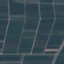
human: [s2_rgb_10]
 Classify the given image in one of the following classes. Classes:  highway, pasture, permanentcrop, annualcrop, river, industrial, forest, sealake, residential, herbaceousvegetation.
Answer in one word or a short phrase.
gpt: PermanentCrop